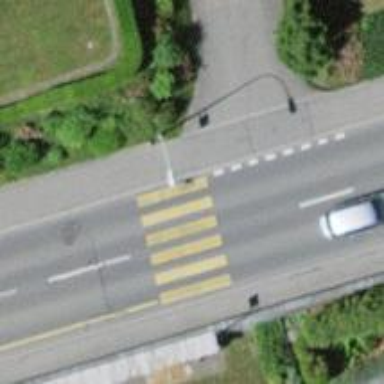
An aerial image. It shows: Uncontrolled zebra crossing with zebra markings.